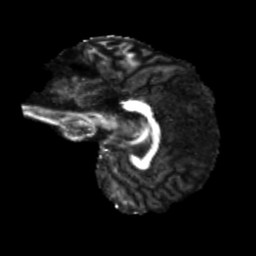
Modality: FA
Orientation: sagittal
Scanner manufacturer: siemens
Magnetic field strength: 3 T
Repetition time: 4 s
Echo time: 0.0594 s